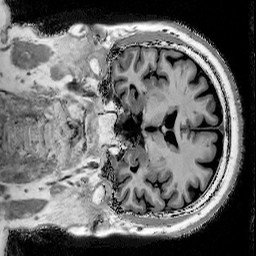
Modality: T1w
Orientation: coronal
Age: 72
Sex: male
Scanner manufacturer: siemens
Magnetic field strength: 3 T
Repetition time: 5 s
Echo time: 0.00298 s